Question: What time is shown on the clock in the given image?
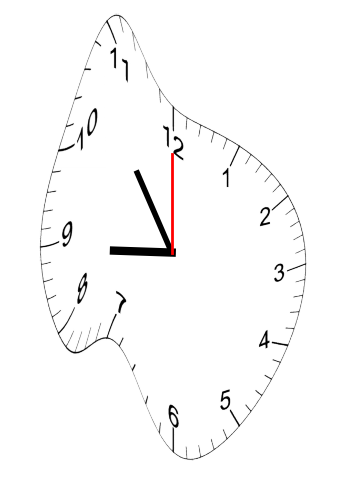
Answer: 08:54:00